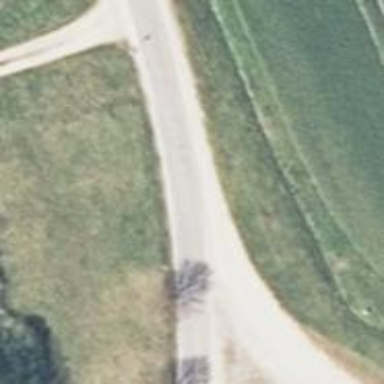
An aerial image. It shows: Smoothly paved residential road.